Field crop: tomato
Growth stage: 2
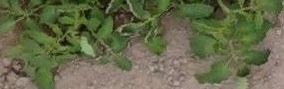
Species: tomato